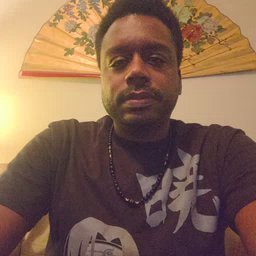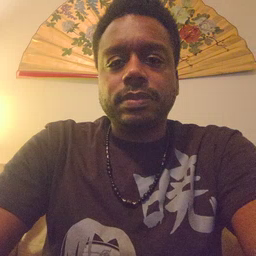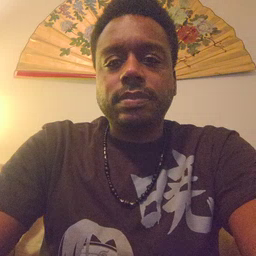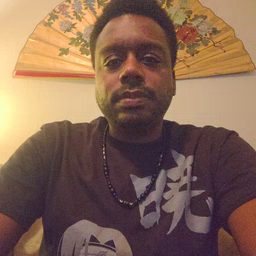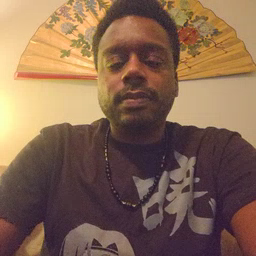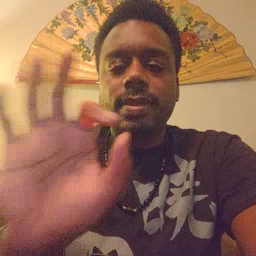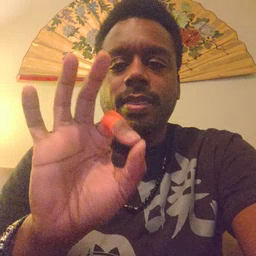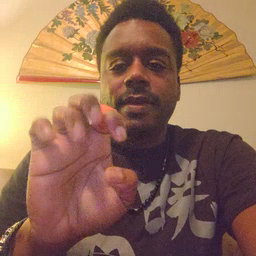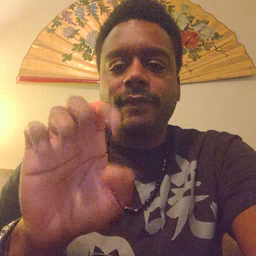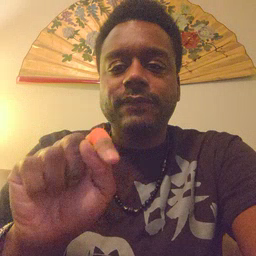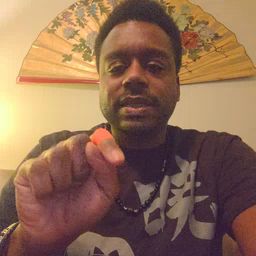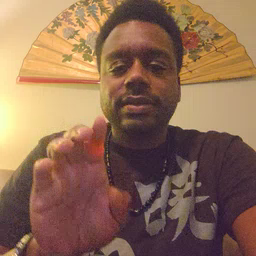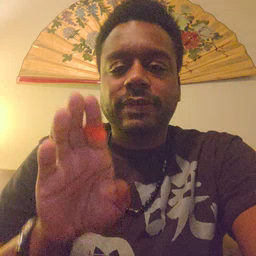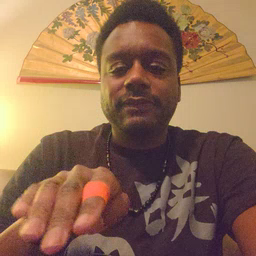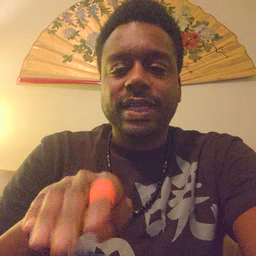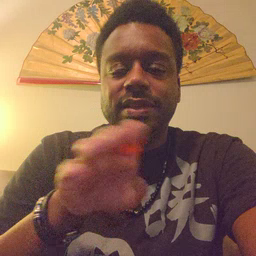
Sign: feet